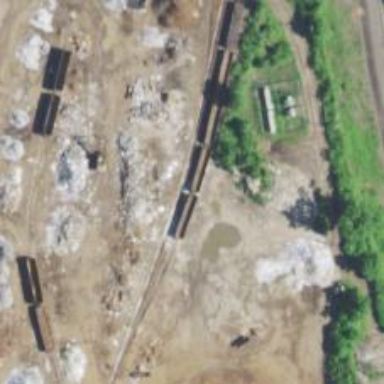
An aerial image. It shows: Railway siding for service.